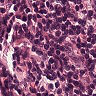
Metastatic tissue present: no